Question: I am running windows 7 and using a python script that outputs some strings in arabic to windows cmd. This is what I get:

How do I configure cmd show arabic strings correctly?
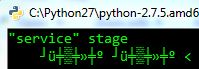
Answer: Change your 'cmd''s code page to the encoding you're outputting:
'''
chcp 1256
'''
That '1256' is an <URL> and change '1256' to the identifier you want in the command.
Hint: UTF-8 is 65001
Note: To show other characters than 'ascii', Window's 'cmd''s current font must be changed to 'Lucida Console' in properties. It's weird I know... Windows :)
Hope this helps!